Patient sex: F
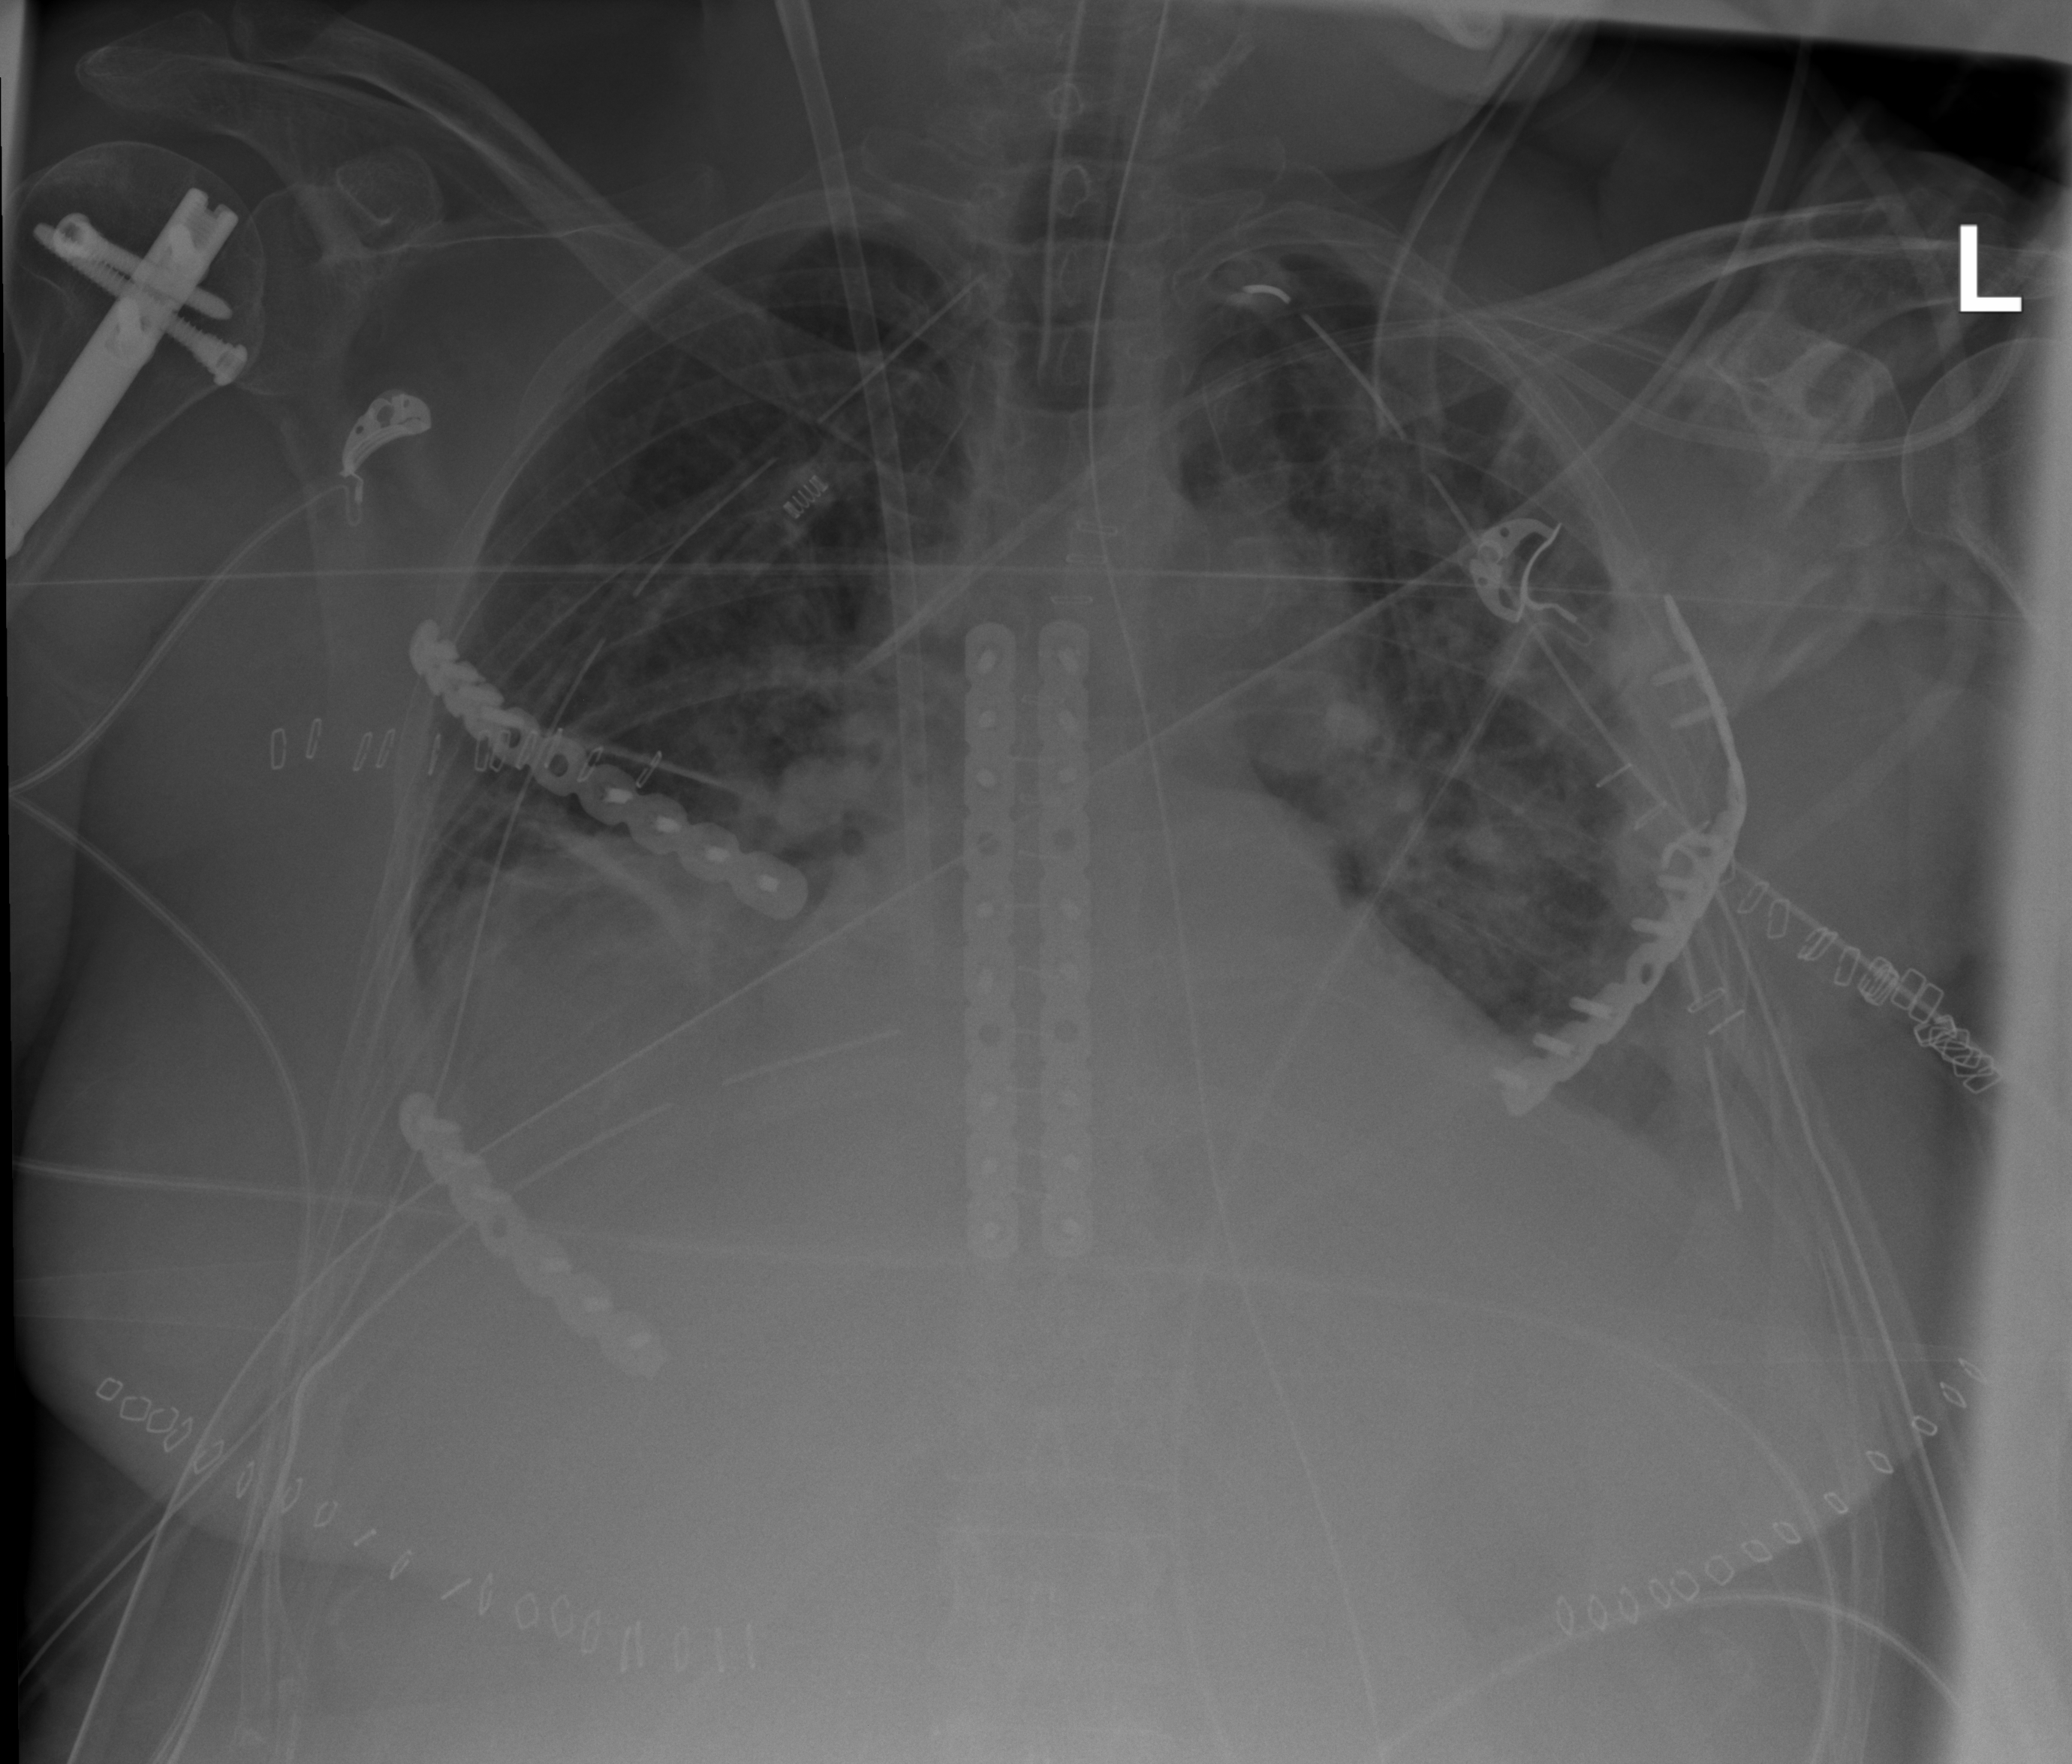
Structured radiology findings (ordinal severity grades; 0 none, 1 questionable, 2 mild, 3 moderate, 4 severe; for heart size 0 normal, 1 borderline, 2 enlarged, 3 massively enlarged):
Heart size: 0
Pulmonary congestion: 0
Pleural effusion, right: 2
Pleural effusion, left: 2
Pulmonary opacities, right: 2
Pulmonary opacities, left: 2
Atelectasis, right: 2
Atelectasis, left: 2